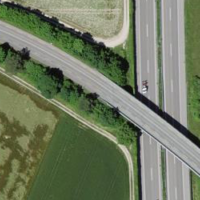
EUNIS habitat code: 57
Species observed at this site:
Milvus milvus